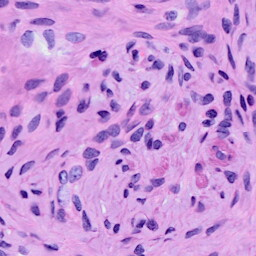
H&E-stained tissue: Cervix